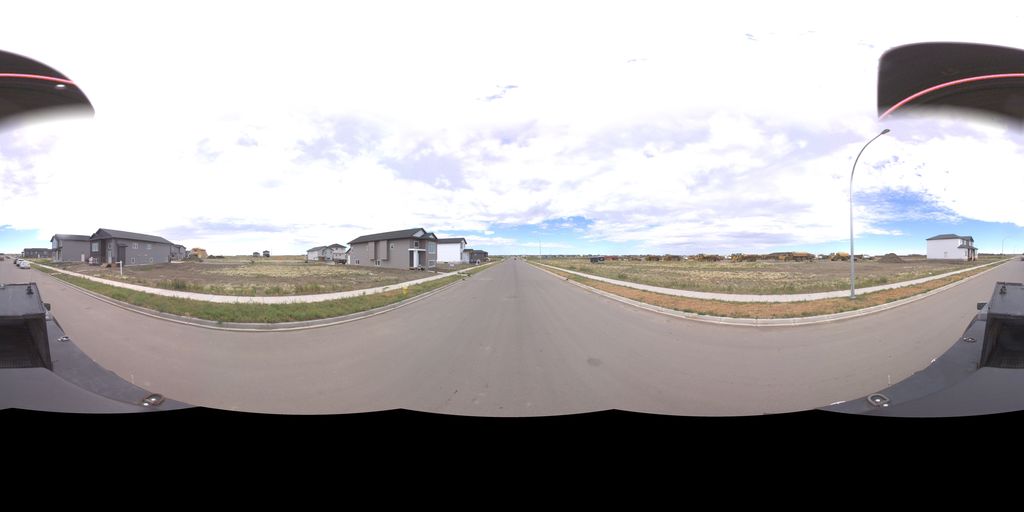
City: saskatoon